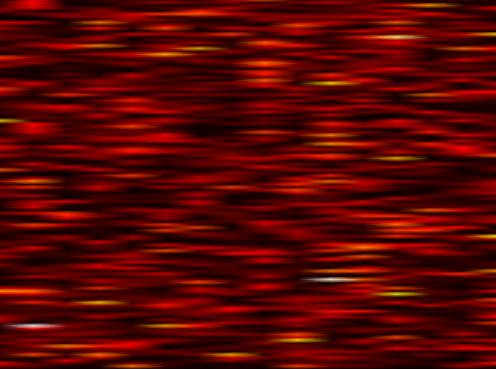
Label: FOFDM